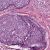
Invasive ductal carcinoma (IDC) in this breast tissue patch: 0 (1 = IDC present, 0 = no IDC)